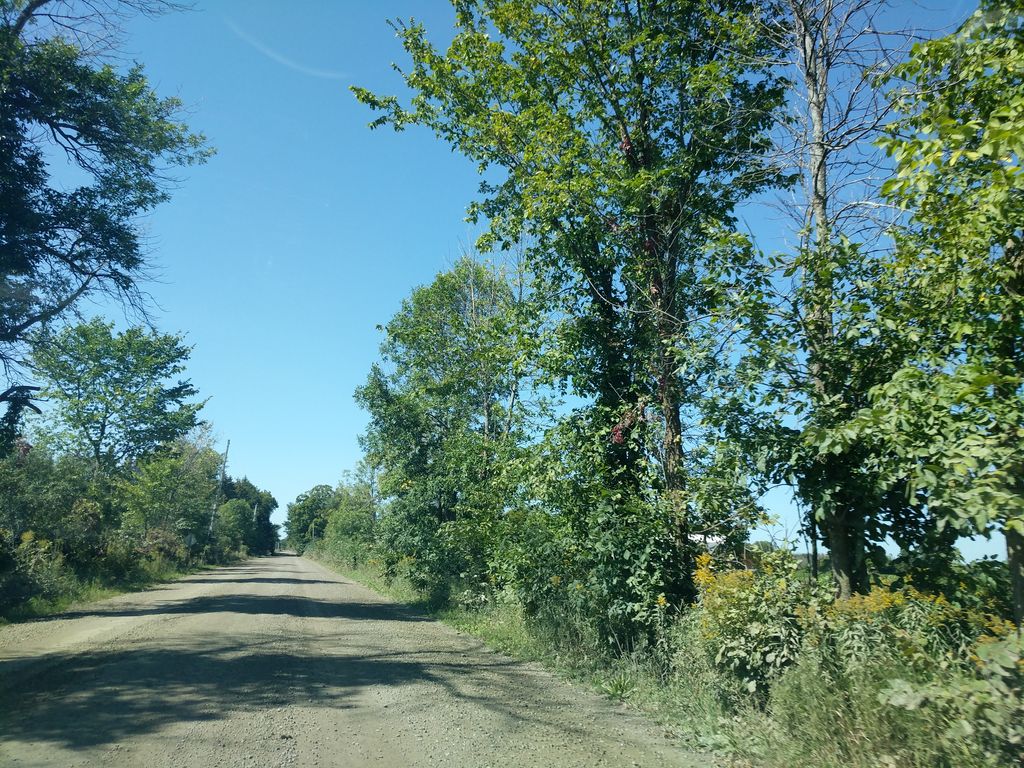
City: ottawa-gatineau